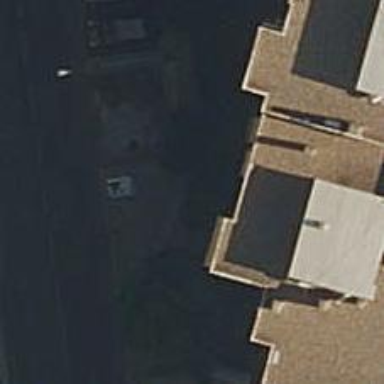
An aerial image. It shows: Sidewalk with steps and ramp.